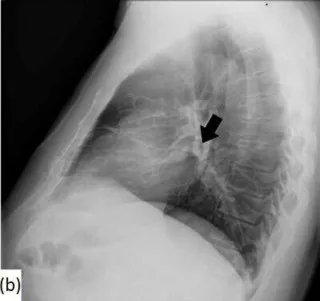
Lateral. Small calcified nodes were present in the inferior right hilum and subcarinal chain (indicated by the arrow). No suspicious pulmonary nodules nor infiltrates were identified.
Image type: radiology (x_ray)